Question: I was trying an iOS app, and when I choose to send an email, the address was hidden, and instead it displayed a word (a name).
I'm trying to do the same in android, with no results until now.
Is it possible?

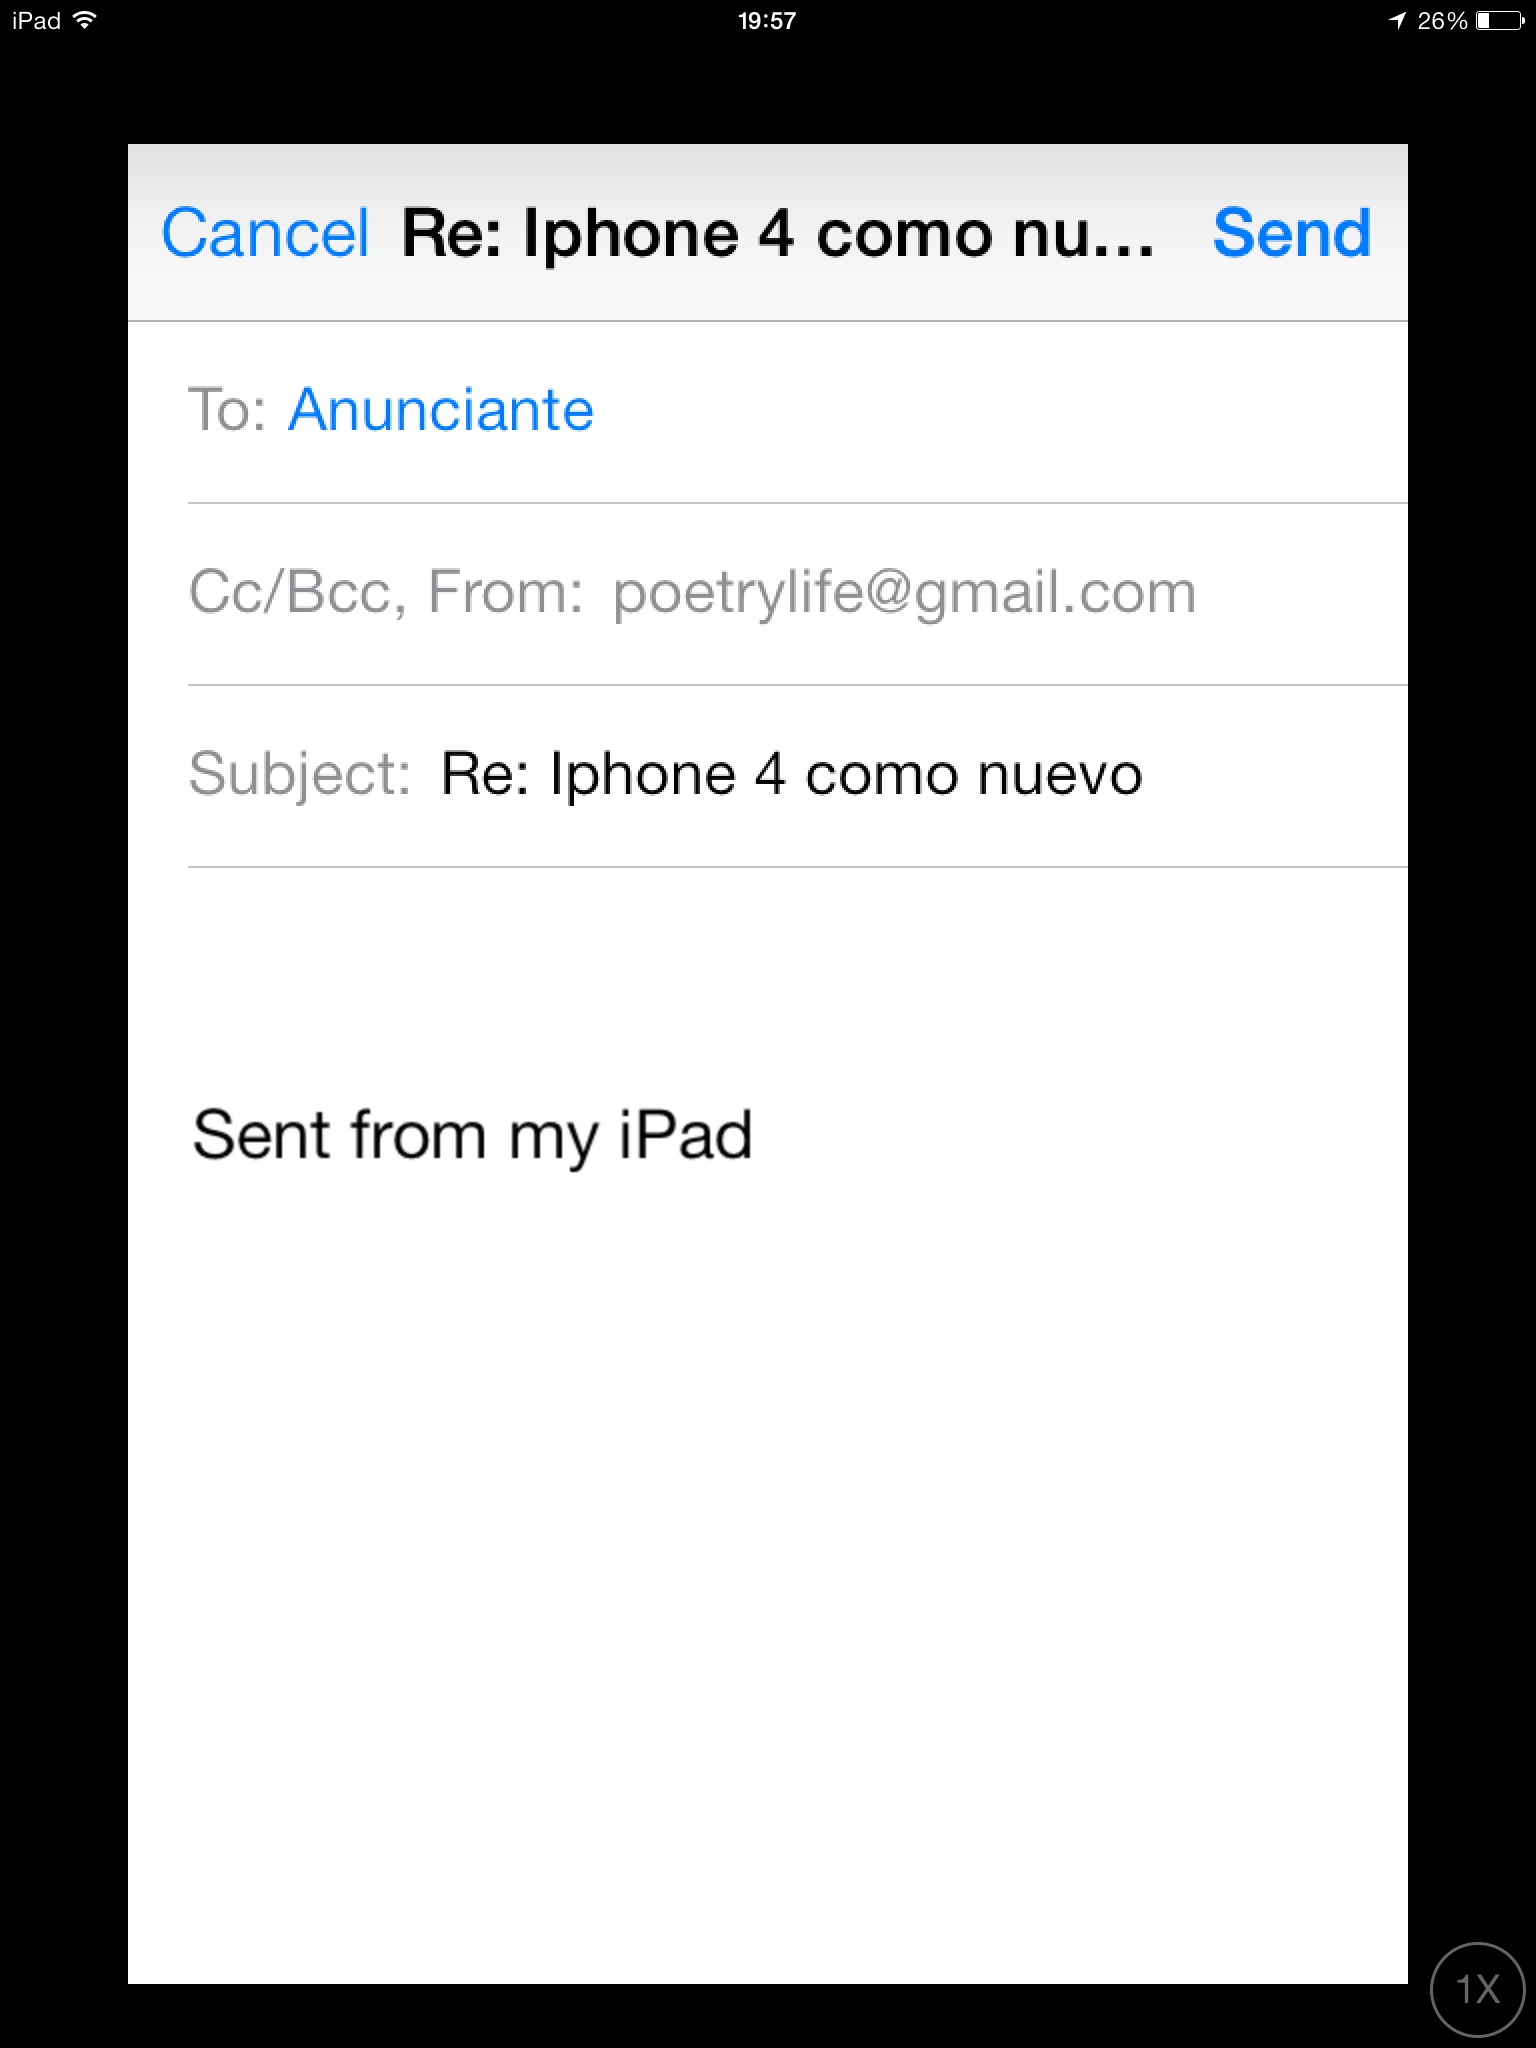
Answer: Try this:
'''
Intent intent = new Intent(android.content.Intent.ACTION_SEND);
intent.putExtra(Intent.EXTRA_EMAIL, new String[]{"Name Here <test@email.com>"});
intent.putExtra(android.content.Intent.EXTRA_SUBJECT, "");
intent.putExtra(android.content.Intent.EXTRA_TEXT, "");
startActivity(intent);
'''
Note the format of the email address: 'Name Here <test@email.com>'
Hope this helps!